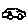
Label: car